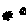
Label: flower